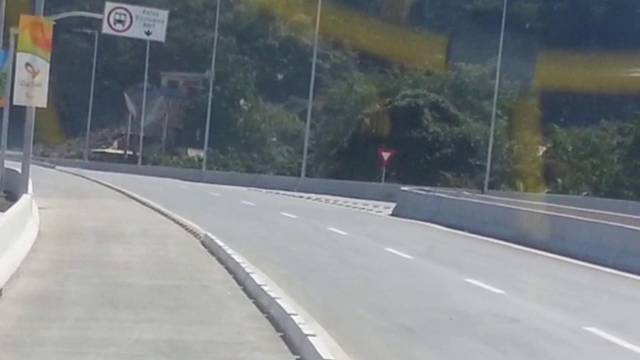
Region: Brazil
Coordinates: -22.917, -43.397